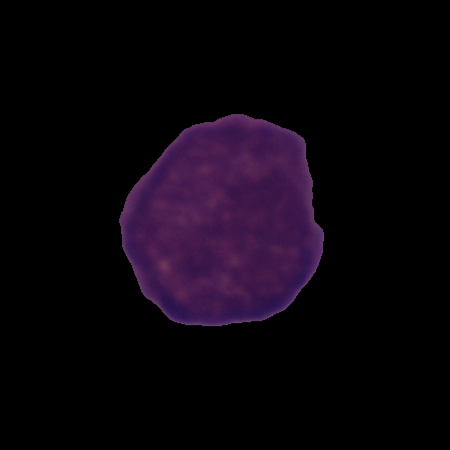
Label: cancer